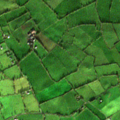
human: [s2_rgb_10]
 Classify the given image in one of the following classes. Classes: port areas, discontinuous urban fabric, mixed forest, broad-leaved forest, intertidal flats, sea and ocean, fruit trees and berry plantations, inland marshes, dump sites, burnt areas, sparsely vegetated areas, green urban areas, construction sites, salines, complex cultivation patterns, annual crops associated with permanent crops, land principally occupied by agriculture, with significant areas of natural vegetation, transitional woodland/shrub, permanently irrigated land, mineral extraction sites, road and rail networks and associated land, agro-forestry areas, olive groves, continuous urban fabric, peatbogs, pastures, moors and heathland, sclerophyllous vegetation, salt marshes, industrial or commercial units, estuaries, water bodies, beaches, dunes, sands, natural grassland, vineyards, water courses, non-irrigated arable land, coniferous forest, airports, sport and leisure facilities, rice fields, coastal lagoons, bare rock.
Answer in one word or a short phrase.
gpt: pastures